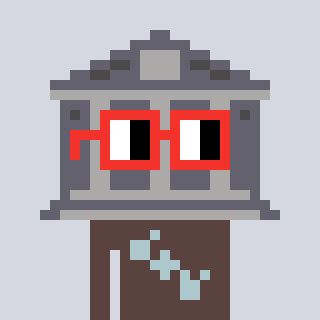
a pixel art character with square red glasses, a bank-shaped head and a darkbrown-colored body on a cool background